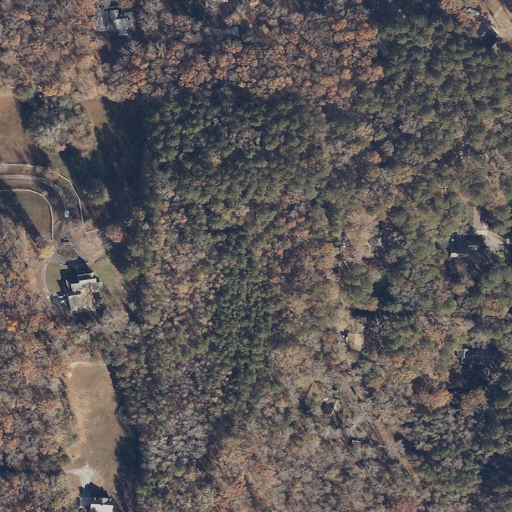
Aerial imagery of mountain in Alabama named Harris Mountain containing deciduous forest, mixed forest, evergreen forest, open development, pasture, low intensity development, shrub, and grassland